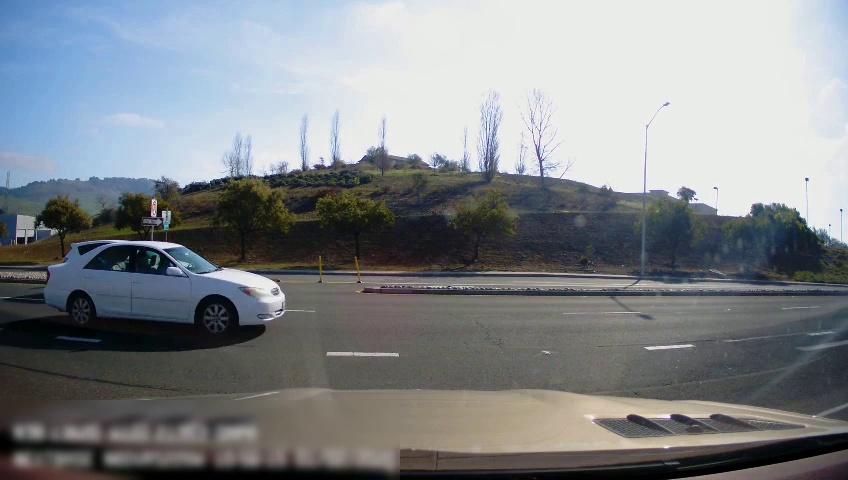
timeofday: Day
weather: Sunny
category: Drivable Space
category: Vehicles | Car
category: Vehicles | Car
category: Traffic | Signs
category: Traffic | Signs